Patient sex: F
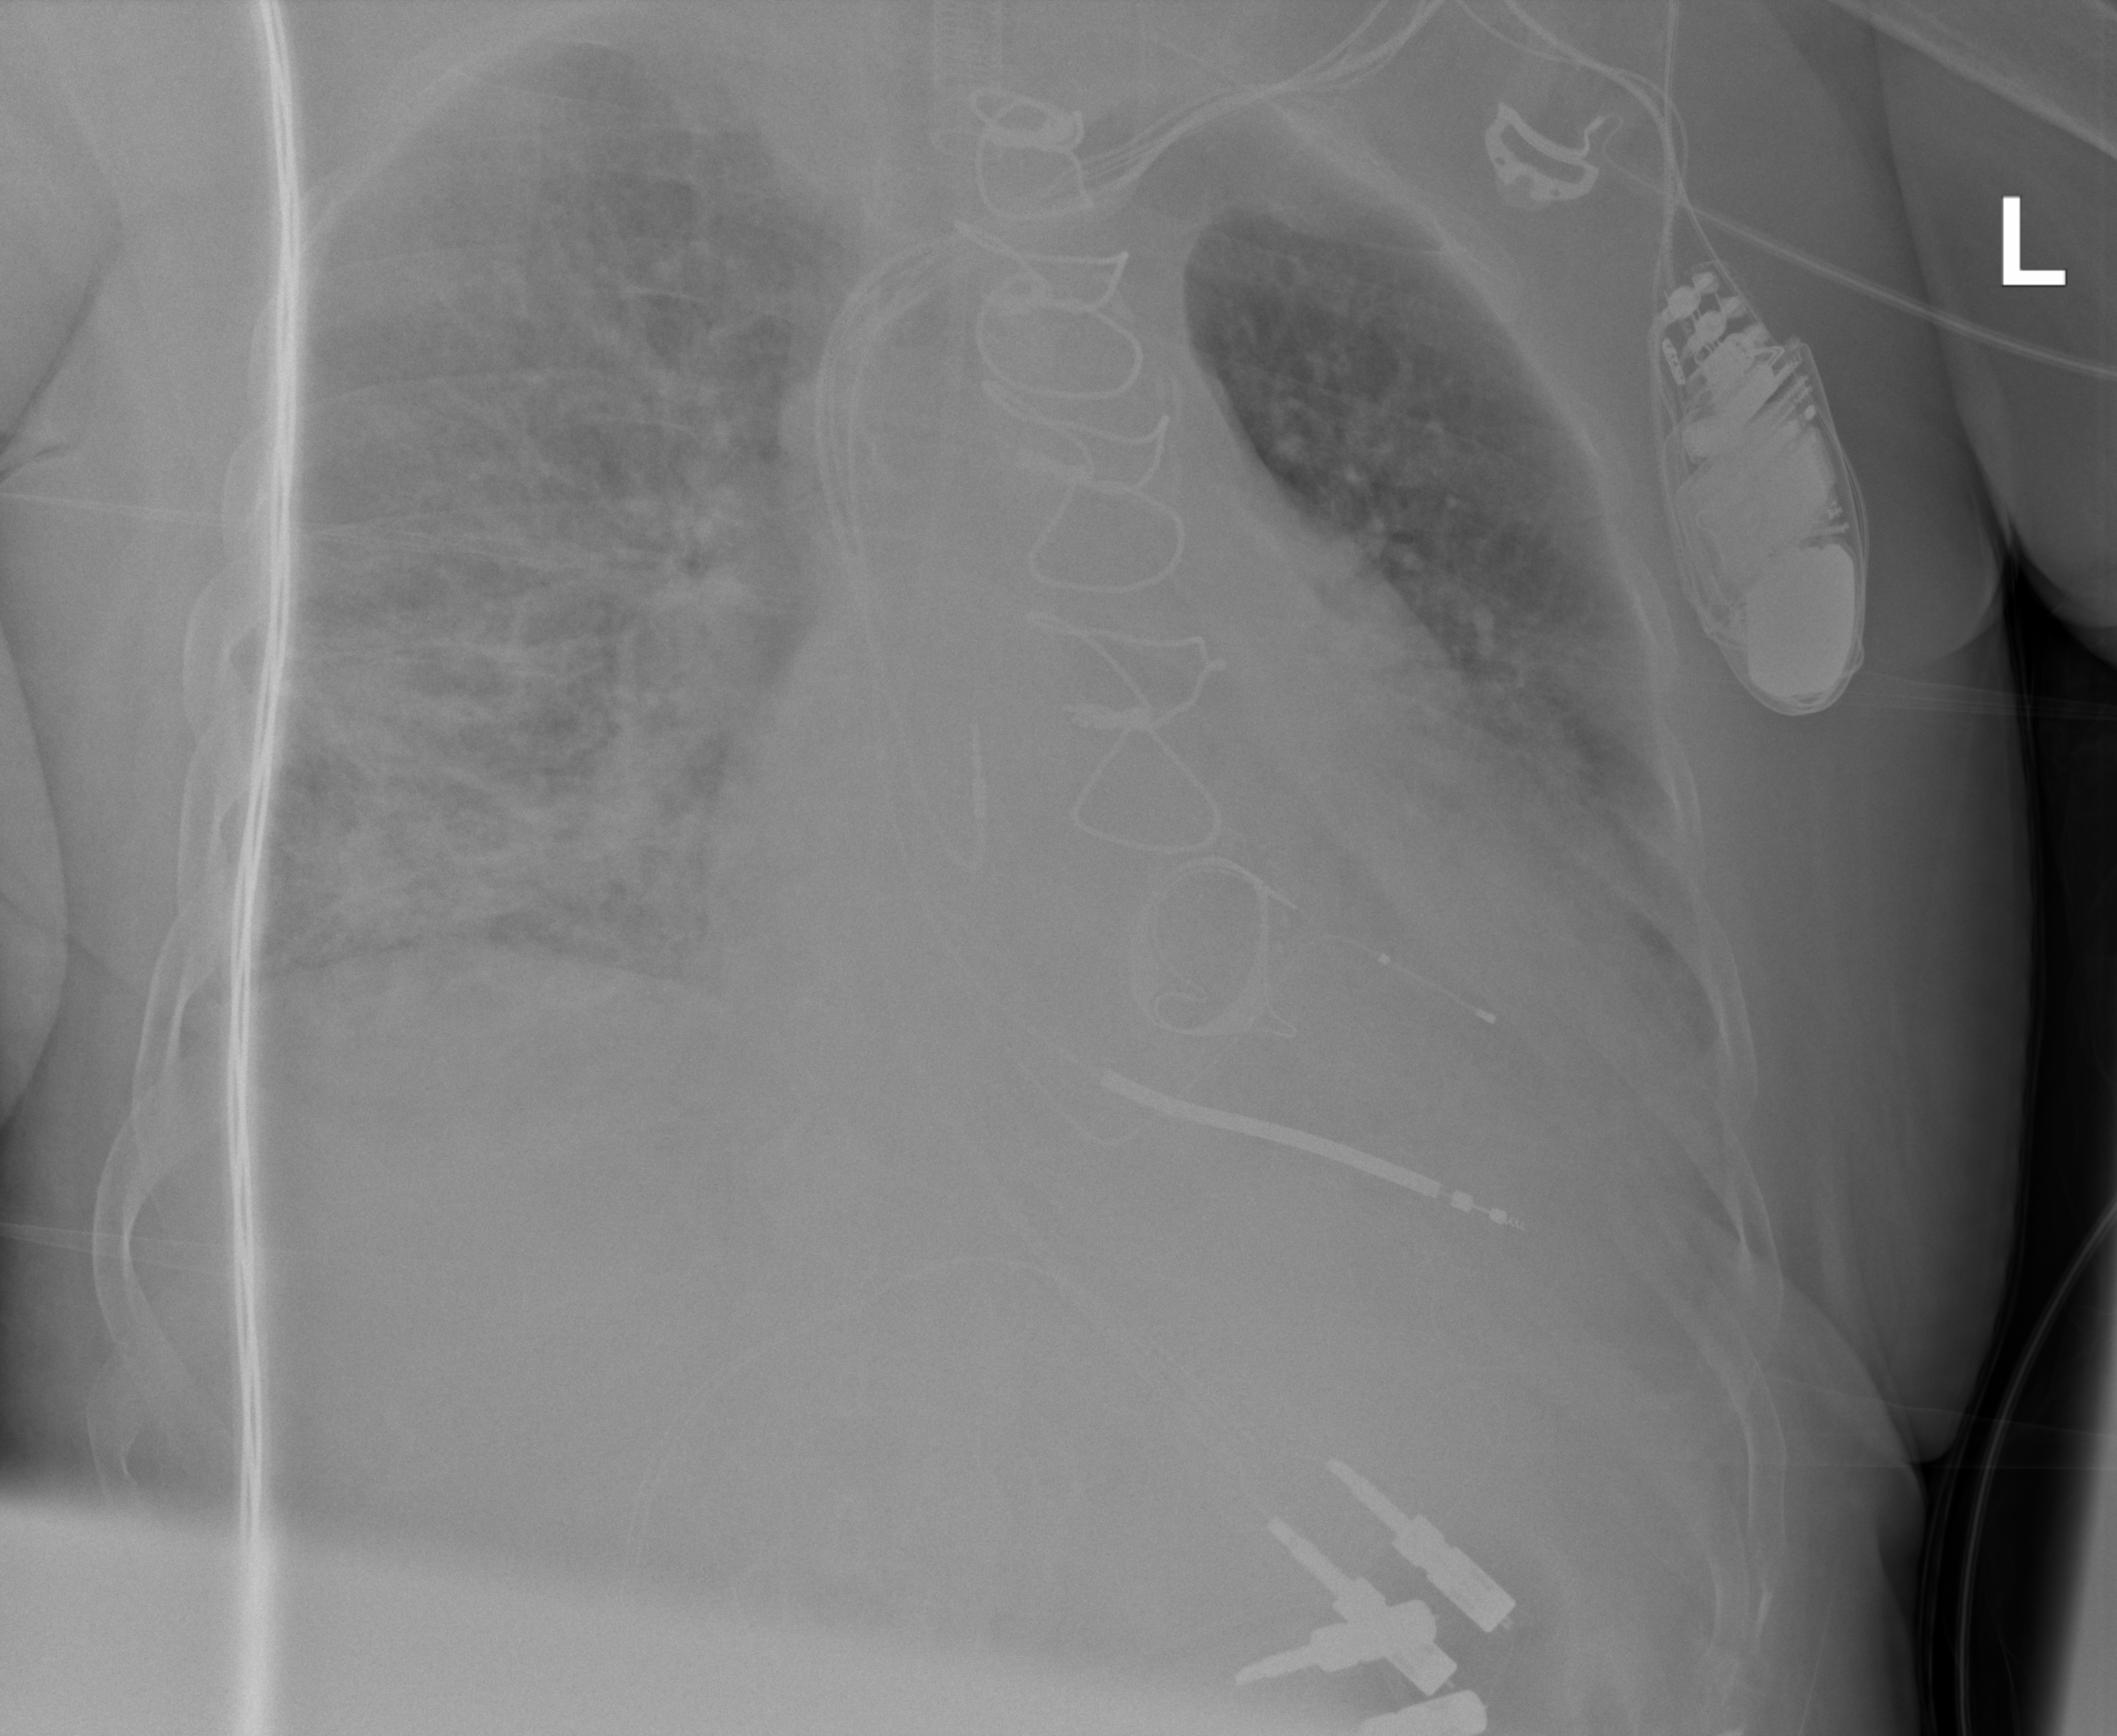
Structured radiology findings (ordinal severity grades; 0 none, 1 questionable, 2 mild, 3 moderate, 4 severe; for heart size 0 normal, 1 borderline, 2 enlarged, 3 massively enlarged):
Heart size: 2
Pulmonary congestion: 3
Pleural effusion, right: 0
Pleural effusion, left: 0
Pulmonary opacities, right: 3
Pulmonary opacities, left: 2
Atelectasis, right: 2
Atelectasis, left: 0